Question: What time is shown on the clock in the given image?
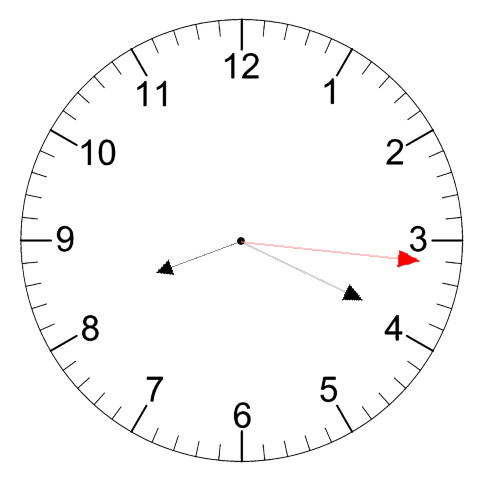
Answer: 08:19:16